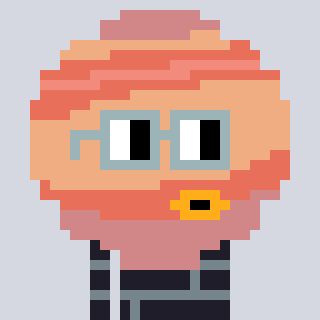
a pixel art character with square dark gray glasses, a jupiter-shaped head and a grayscale-colored body on a cool background